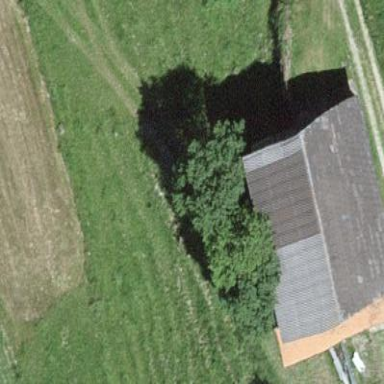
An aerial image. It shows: Rural barn.